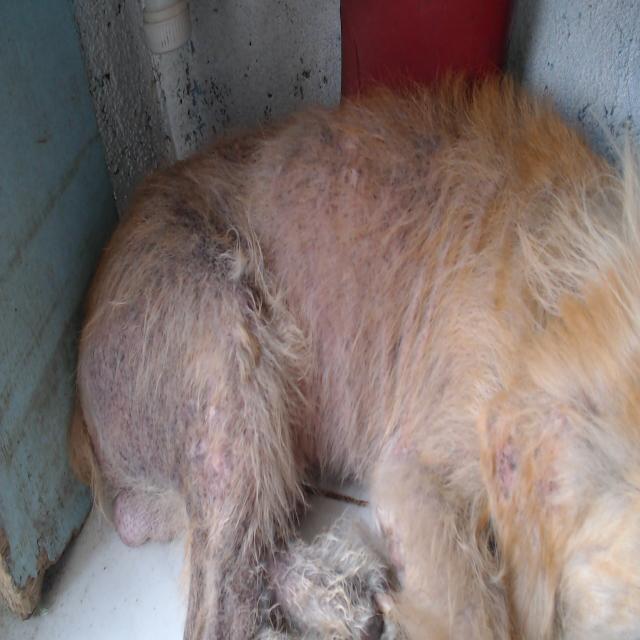
Canine demodicosis (Demodex mange) — caused by Demodex canis mites. Presents with alopecia, follicular papules, pustules, and comedones. Often localized on face and forelimbs.